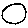
Label: circle